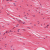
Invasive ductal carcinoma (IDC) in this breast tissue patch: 0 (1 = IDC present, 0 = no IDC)